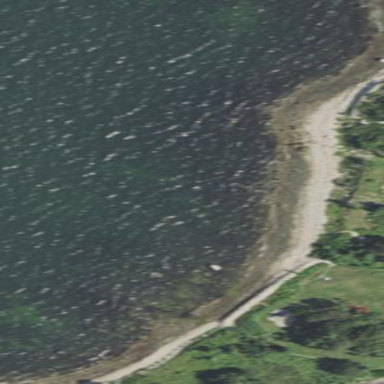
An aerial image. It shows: Rocky area where the tidal waters flow in.